Aerial crown-view tile of a tropical tree (Barro Colorado Island, Panama), acquired 20240918:
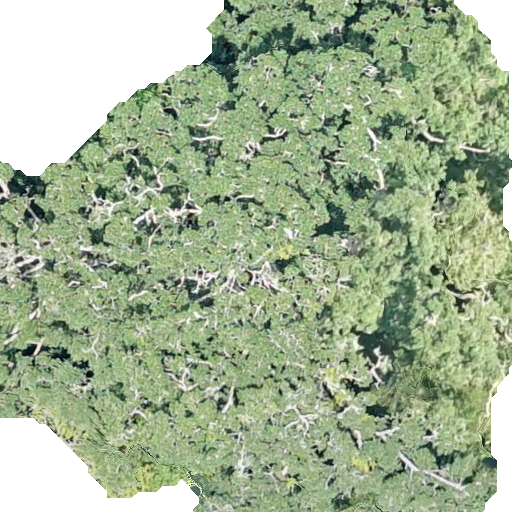
Species: Brosimum alicastrum
GBIF accepted scientific name: Brosimum alicastrum
Crown area: 421.168 m²